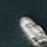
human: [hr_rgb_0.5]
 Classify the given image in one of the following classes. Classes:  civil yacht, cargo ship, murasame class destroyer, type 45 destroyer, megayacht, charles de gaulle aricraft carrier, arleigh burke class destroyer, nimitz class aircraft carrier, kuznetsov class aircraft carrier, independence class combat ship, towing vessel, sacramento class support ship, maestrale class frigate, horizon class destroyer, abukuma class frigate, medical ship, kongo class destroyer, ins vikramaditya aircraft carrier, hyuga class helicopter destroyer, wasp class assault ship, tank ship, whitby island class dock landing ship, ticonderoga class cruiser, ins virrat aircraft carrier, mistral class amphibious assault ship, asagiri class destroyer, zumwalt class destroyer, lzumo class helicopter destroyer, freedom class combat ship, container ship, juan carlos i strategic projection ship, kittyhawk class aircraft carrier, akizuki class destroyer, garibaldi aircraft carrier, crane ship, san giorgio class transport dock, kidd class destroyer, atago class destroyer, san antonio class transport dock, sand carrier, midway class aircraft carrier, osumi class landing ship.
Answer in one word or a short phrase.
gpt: Civil yacht